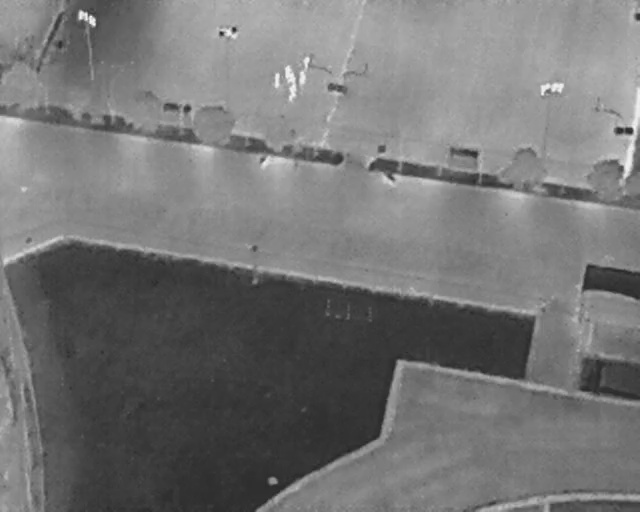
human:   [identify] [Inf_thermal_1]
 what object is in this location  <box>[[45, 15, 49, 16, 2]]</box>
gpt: <ref>1 medium person at the top</ref>